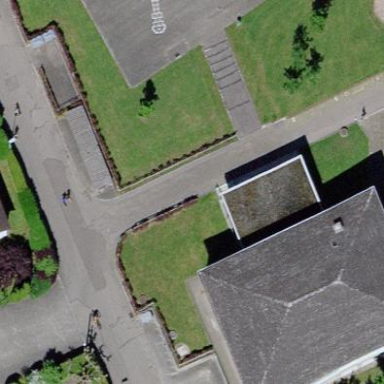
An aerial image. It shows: School building.